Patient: sex M, age 55
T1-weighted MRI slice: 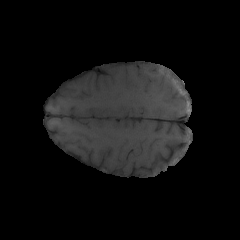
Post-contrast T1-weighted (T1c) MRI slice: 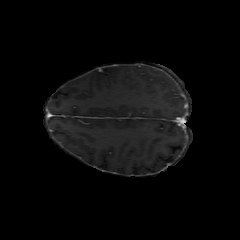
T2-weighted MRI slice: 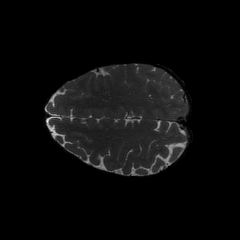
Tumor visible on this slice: no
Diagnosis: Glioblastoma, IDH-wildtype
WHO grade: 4